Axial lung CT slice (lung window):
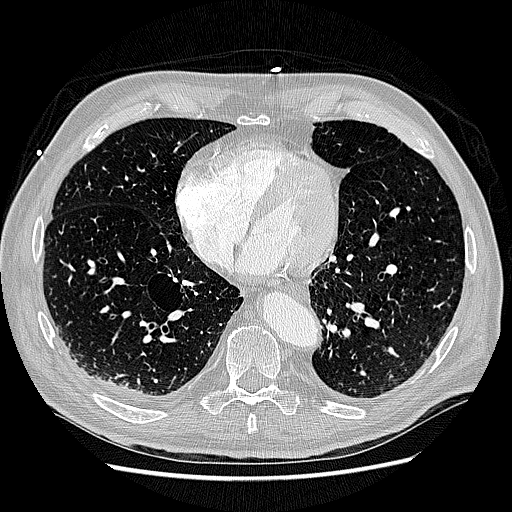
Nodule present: no